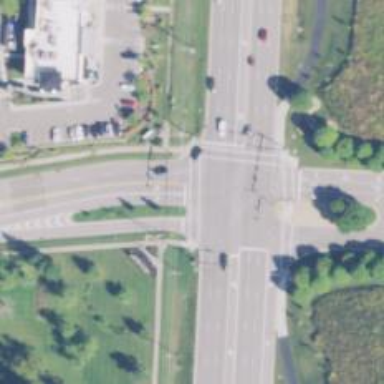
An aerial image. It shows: Marked road crossing.